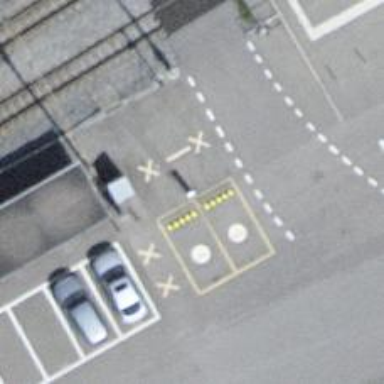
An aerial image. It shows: Charging station.